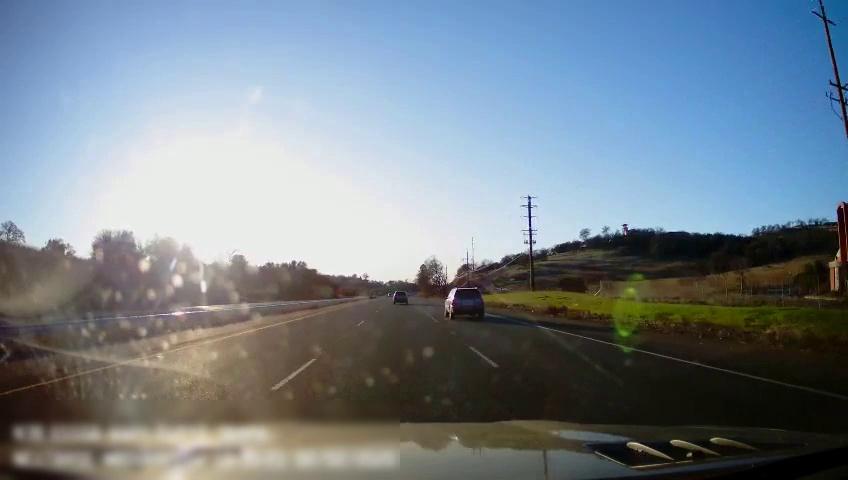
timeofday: Day
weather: Sunny
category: Drivable Space
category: Drivable Space
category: Vehicles | Car
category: Vehicles | Car
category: Lanes | Alternate Lane
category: Lanes | Current Lane
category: Lanes | Current Lane
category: Lanes | Alternate Lane